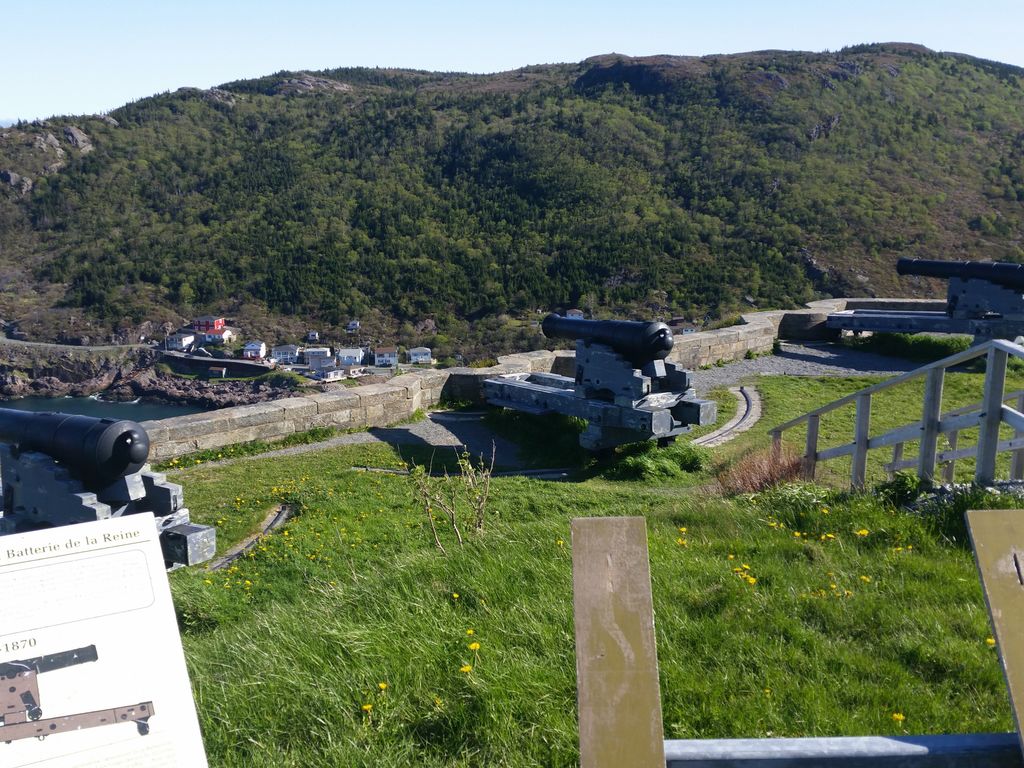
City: st_johns